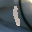
Label: 1